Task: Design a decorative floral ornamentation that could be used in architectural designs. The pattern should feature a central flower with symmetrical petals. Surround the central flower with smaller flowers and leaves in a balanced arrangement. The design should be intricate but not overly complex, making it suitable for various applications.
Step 1172:
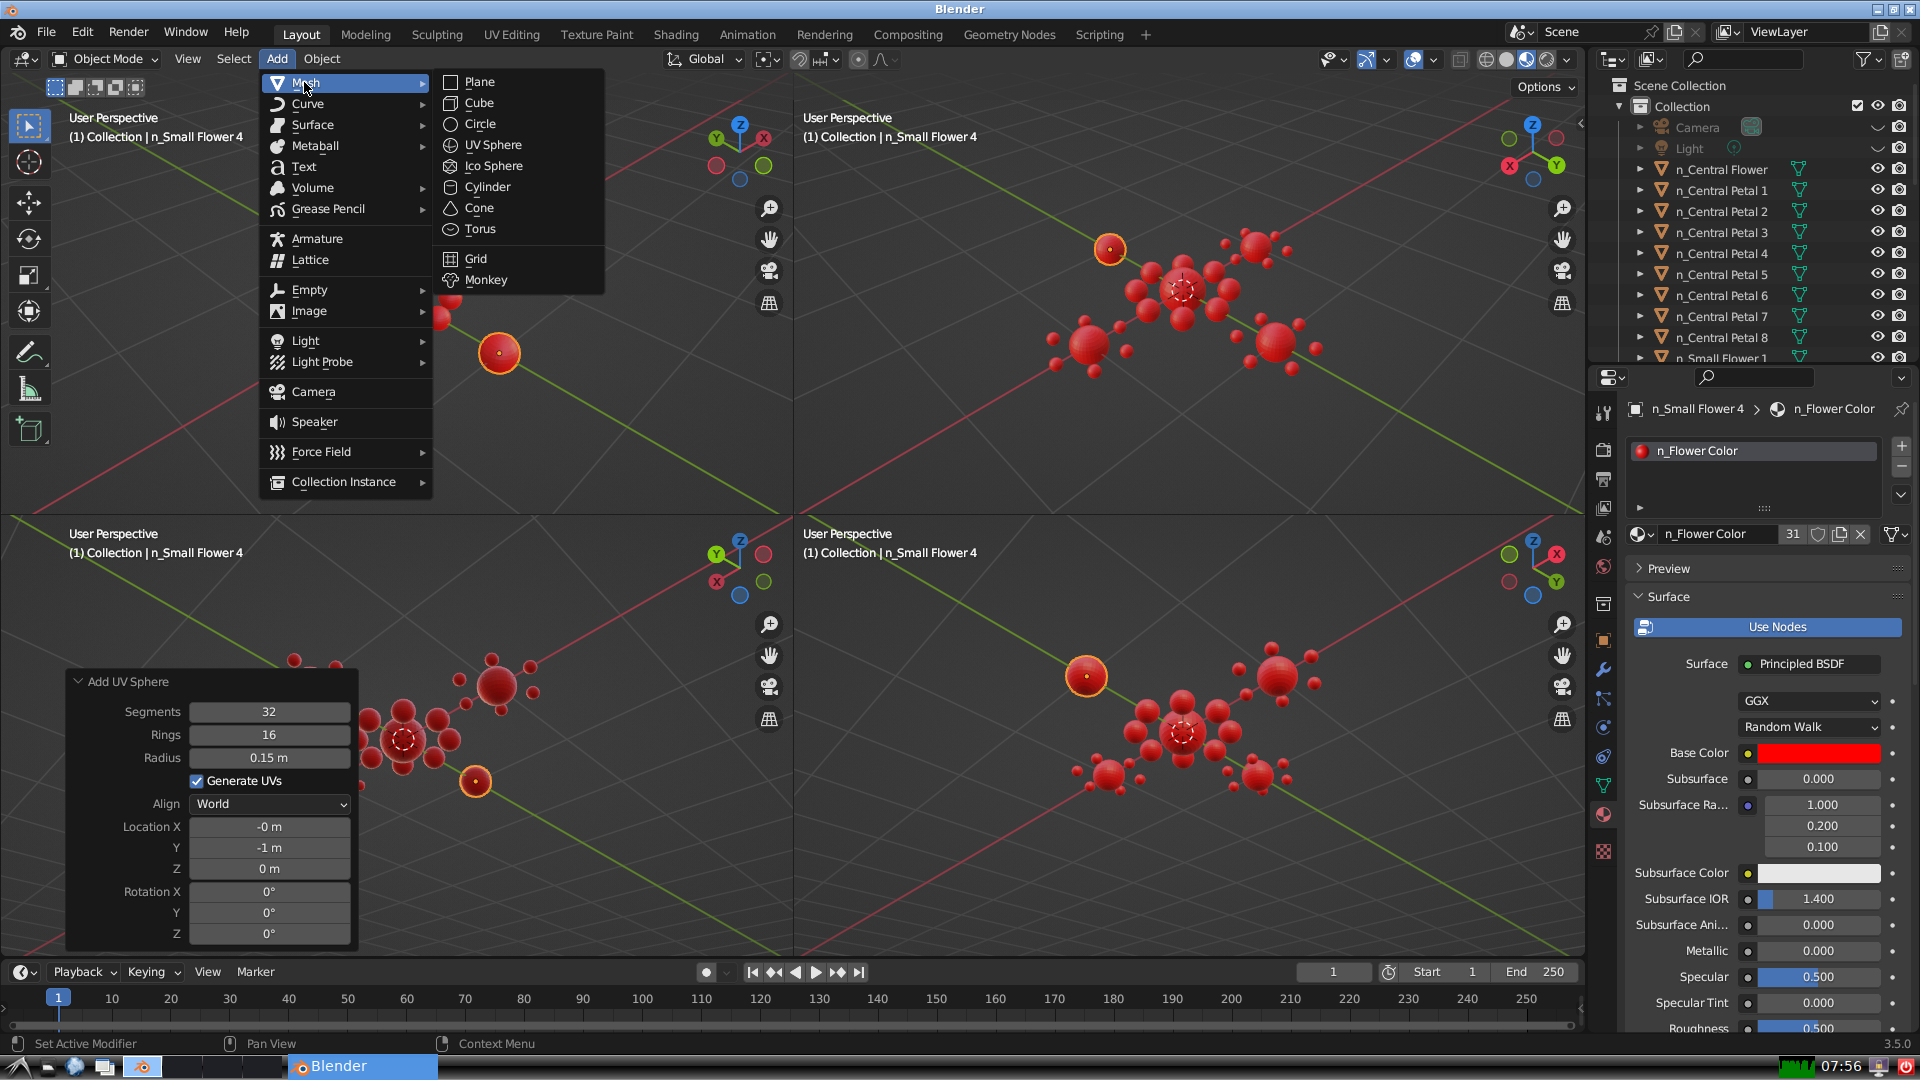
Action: {"mouse_move": [499, 144]}